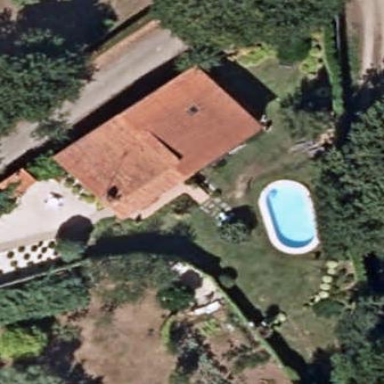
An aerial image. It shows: Simple and straightforward house.